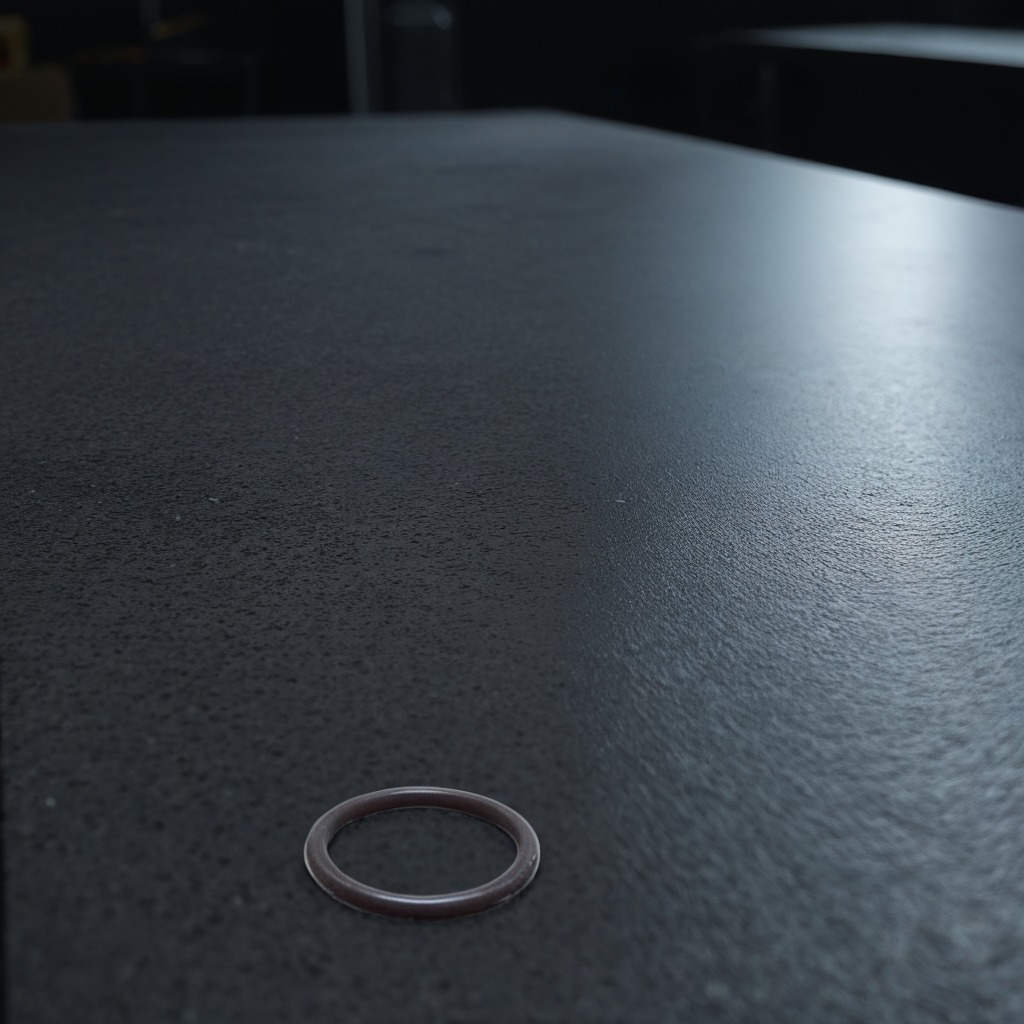
A rubber O-ring lying on a clean granite table inside a workshop at night dim ambient light soft shadows worn but